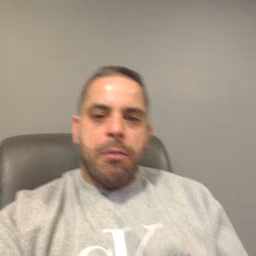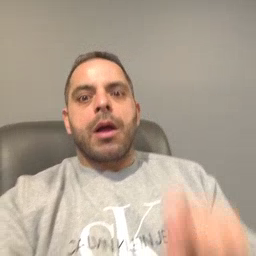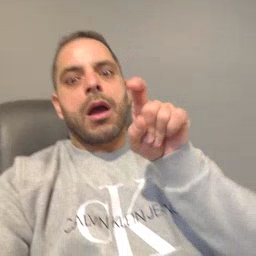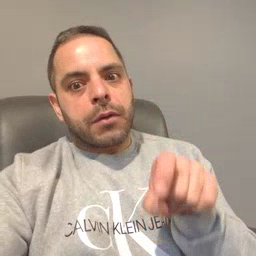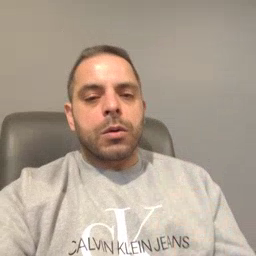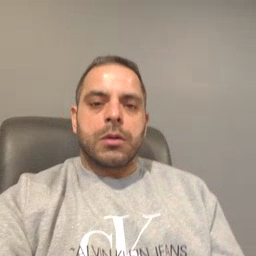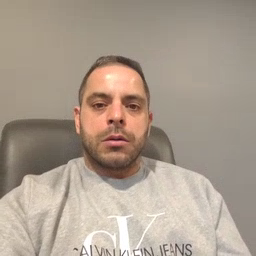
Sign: haveto